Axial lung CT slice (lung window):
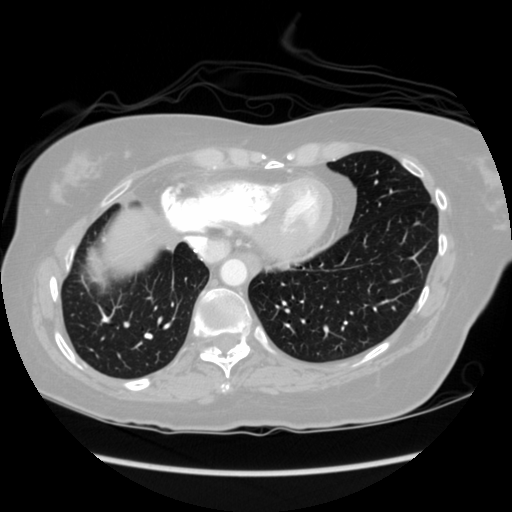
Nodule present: no